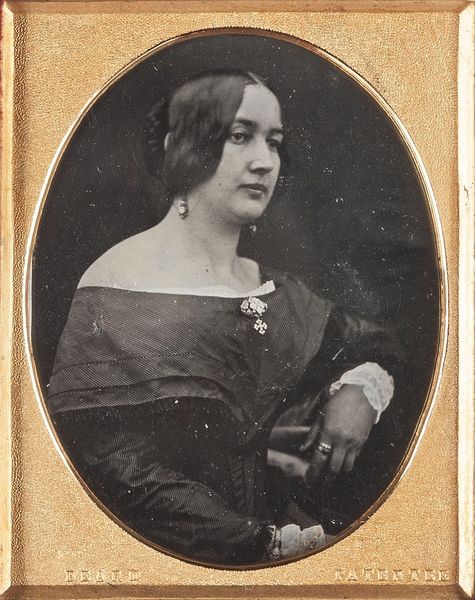
Titel: Elise Hansen (1822&#x2013;1905)
Künstler: Richard Beard
Standort: Hamburg
Institution: Museum für Kunst und Gewerbe Hamburg
Schlagwörter: frau, portrait, figur, foto, fotografie, photographie, photo, etui, lichtbild, daguerreotypie, bildwerke, angewandte und bildende kunst, hessische systematik, porträt, porträtfotografie, porträtphotographie, hüftbild